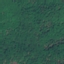
Land use / land cover class: Forest